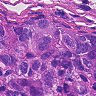
Metastatic tissue present: yes